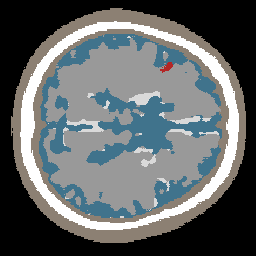
Label: lesion